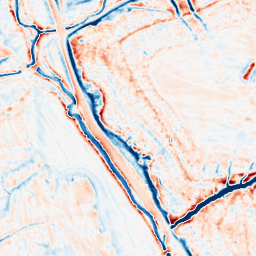
Category: multiscale
Decomposition family: dog_multiscale
Decomposition parameters: sigma_ratio: 1.6
n_scales: 4
base_sigma: 0.5
Upsampling method: quadratic
Upsampling parameters: scale: 2
Upsampling scale: 2